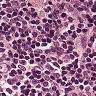
Metastatic tissue present: no